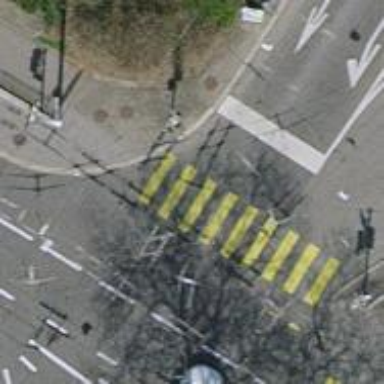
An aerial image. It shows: Road crossing with traffic signals.